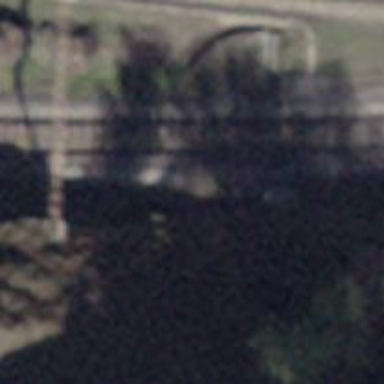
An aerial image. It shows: Single-track electrified railway with contact line.